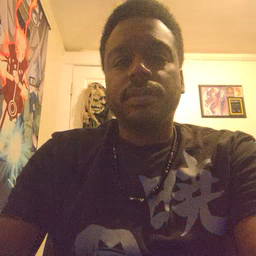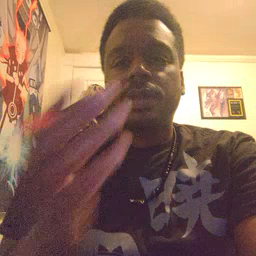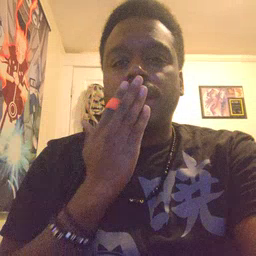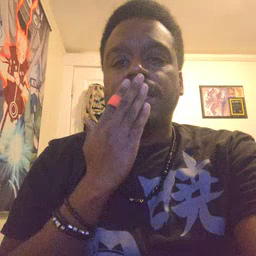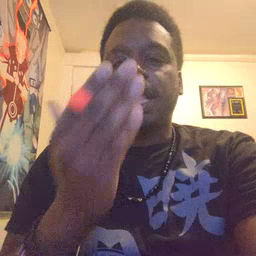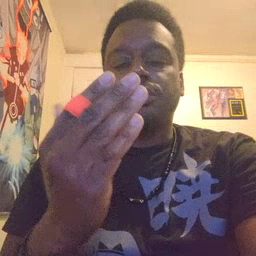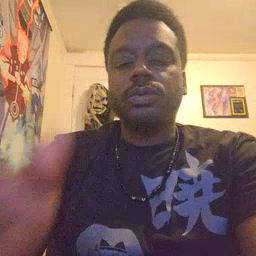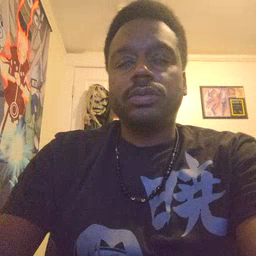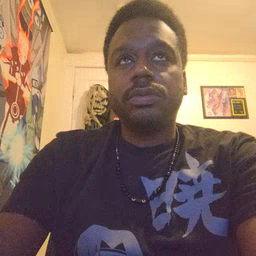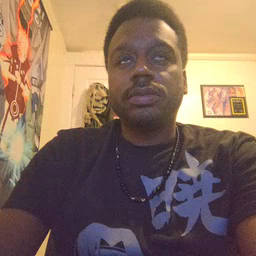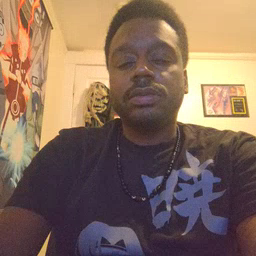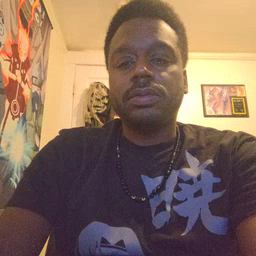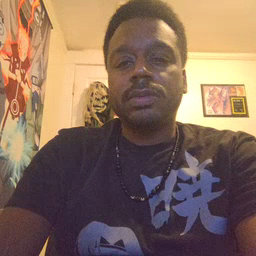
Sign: thankyou